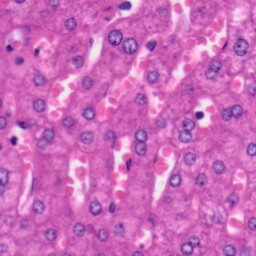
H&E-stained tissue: Liver